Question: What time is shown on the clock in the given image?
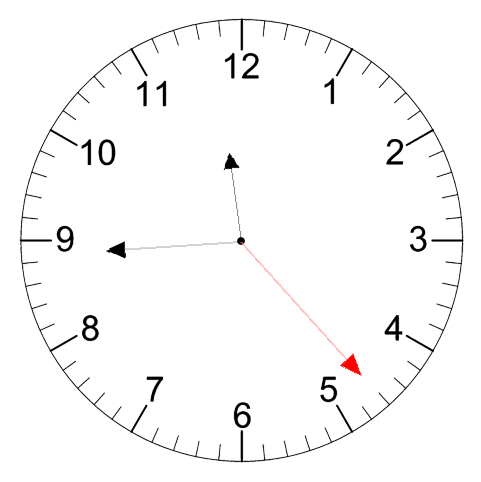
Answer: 11:44:23